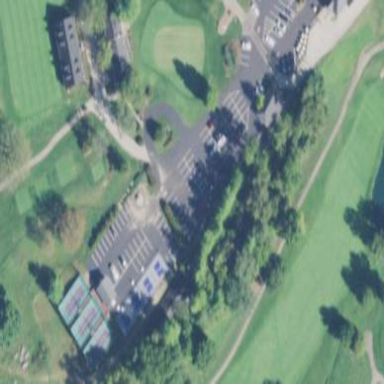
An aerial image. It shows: Designated golf cartpath for service vehicles.